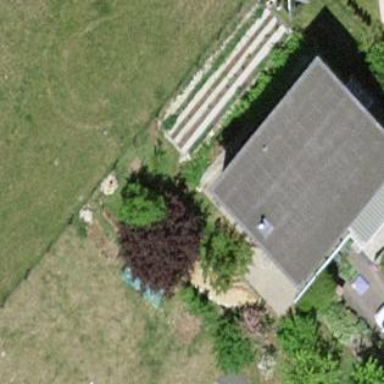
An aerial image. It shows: Simple and straightforward house.